В архиве Снеллиуса нашли чертеж оптической схемы. Чернила от времени выцвели и на чертеже остались видны только три точки: фокус $f$, точечный источник света $S$ и его изображение $S^{\prime}$. Измерения показали, что расстояние между фокусом $f$ и источником света равно $1$ дюйму, между источником света $S$ и его изображением равно $27$ дюймам и между фокусом $f$ и изображением источника света равно $\sqrt{730}$ дюймам. Из пояснений к чертежу следовало, что линза была положительная и находилась в воздухе.
Чему равно фокусное расстояние этой линзы?
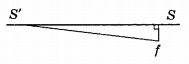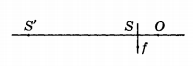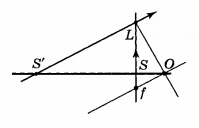
Решение: Из анализа расстояний (см. рисунок ниже) видно, что треугольник $S^{\prime} S f$ — прямоугольный.  Оптический центр $O$ линзы лежит на отрезке прямой $S^{\prime} S$ или его продолжении. Если изображение $S^{\prime}$ действительное, то $S$ и $S^{\prime}$ лежат по разные стороны линзы и независимо от того, какой фокус (передний или задний) сохранился на схеме, угол $S^{\prime} S f$ всегда будет острым, но по условию задачи он прямой. Следовательно, изображение $S$ мнимое и лежит с источником $S$ по одну сторону от линзы. Из свойств положительной линзы следует, что если изображение источника мнимое, то источник $S$ должен находиться к линзе ближе, чем изображение $S^{\prime}$ и фокус $f$. Таким образом, оптический центр $O$ должен находиться правее источника $S$ (см. рисунок ниже).  Проведем качественное построение хода лучей, считая, что заданы точки $f, S$ и $O$. Главная оптическая ось проходит через точки $f$ и $O$. Линза перпендикулярна оптической оси. Луч, пущенный из $f$ через $S$, дойдя до линзы, преломится в точке $L$ и пойдет параллельно главной оптической оси, а изображение $S^{\prime}$ должно находиться на продолжении преломленного луча (см. рисунок ниже).  Углы $S^{\prime} S f$ и $f S O$, $O S L$ и $L S S^{\prime}$ — прямые, a $\triangle f S O \sim \triangle O S L \sim \triangle L S S^{\prime}$. Поэтому можно записать $$ \frac{S O}{S f}=\frac{L S}{S O}=\frac{S^{\prime} S}{L S}=k, $$ откуда $\left(S S^{\prime}\right)=k(L S)=k^{2}(S O)=k^{3}(S f)$, $$ k=\sqrt[3]{\frac{\left(S S^{\prime}\right)}{(S f)}}=\sqrt[3]{27}=3. $$ Теперь находим фокусное расстояние линзы $$ f O=\sqrt{(f S)^{2}+(S O)^{2}}=\sqrt{10}. $$
Ответ: $$ f O=\sqrt{(f S)^{2}+(S O)^{2}}=\sqrt{10}. $$
Темы:
T, Оптика, Геометрическая оптика, Тонкая линза, Архивы Снеллиуса, Всероссийские, Линзы